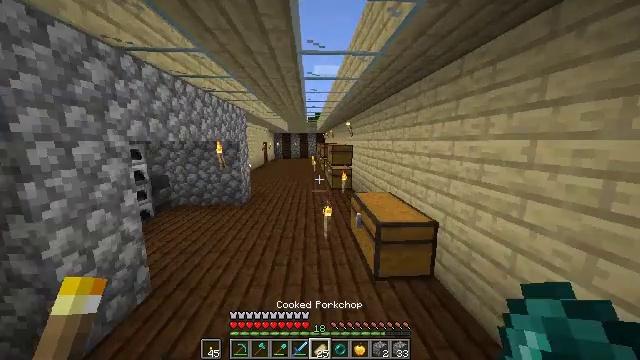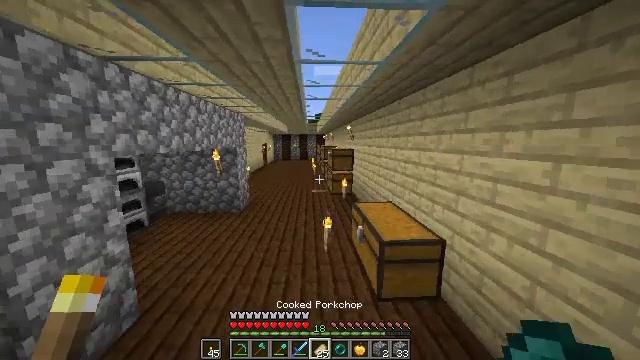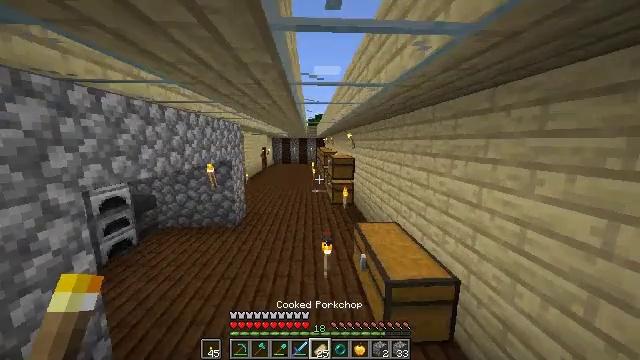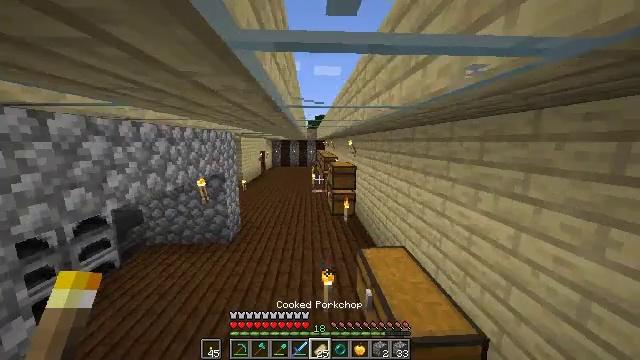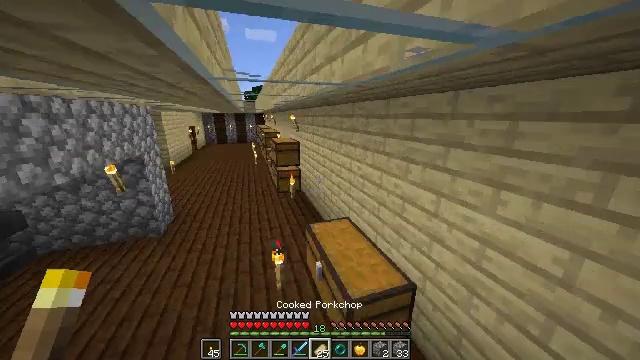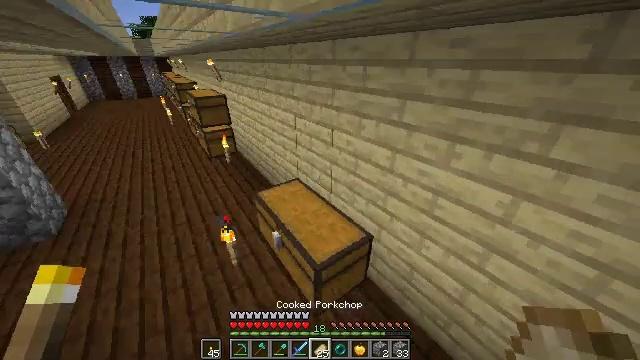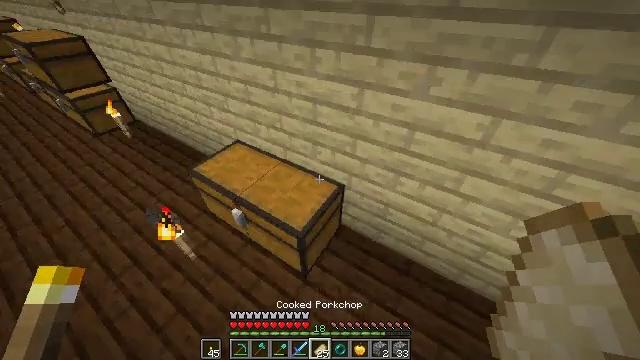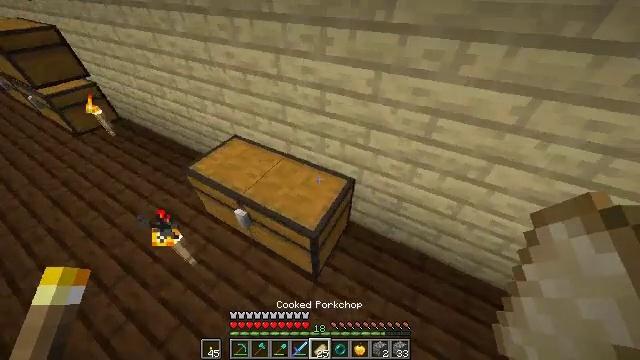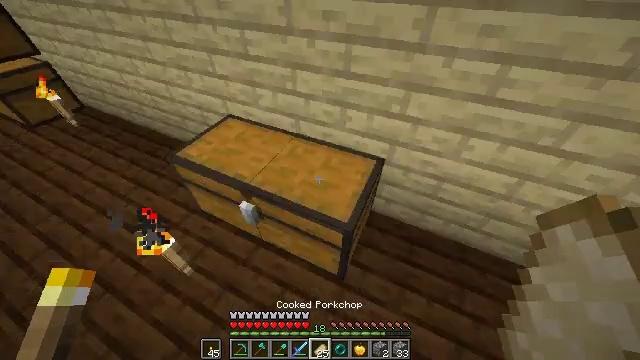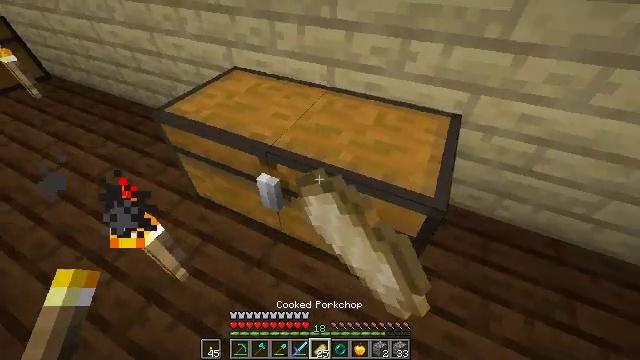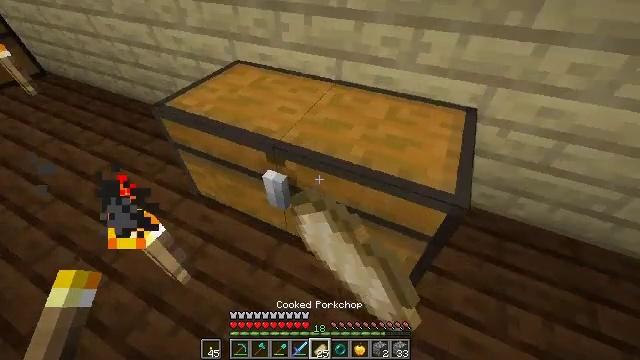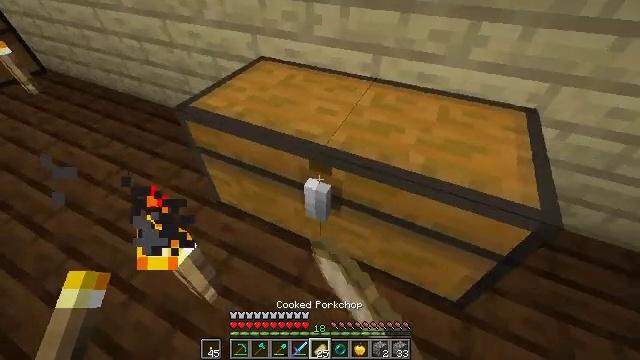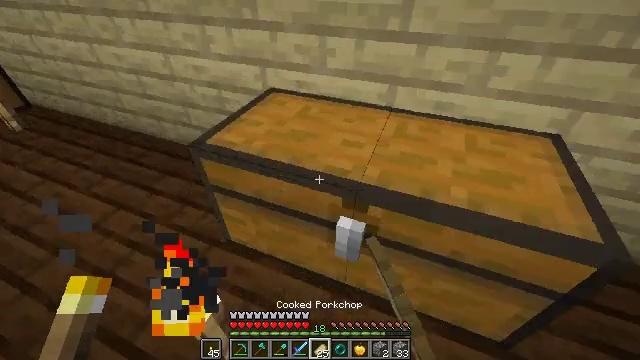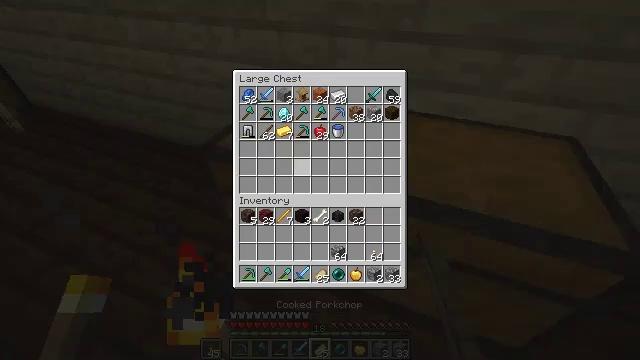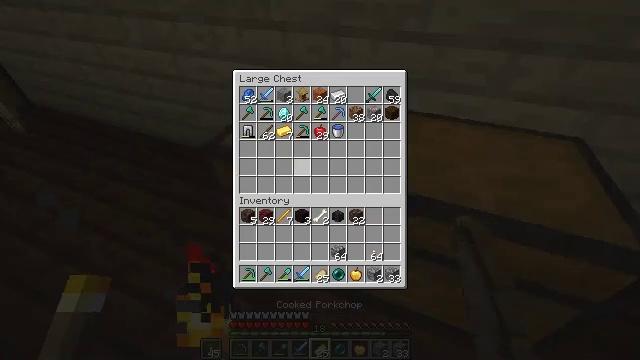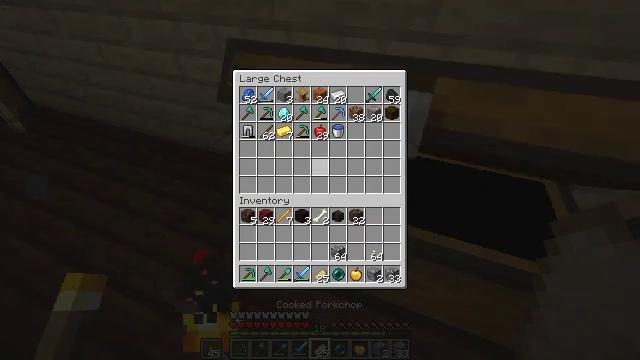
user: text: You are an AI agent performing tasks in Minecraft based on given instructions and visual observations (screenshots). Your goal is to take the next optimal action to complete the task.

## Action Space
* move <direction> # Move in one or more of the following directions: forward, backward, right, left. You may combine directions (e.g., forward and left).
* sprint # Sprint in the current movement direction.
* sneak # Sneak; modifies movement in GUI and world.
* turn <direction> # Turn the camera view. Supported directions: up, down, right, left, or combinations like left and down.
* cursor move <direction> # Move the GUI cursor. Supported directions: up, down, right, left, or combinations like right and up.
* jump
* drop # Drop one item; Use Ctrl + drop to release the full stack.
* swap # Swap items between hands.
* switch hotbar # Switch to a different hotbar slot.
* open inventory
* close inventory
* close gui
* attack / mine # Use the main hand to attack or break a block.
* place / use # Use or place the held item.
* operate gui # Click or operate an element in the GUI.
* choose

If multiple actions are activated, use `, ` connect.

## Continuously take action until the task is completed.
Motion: motion action
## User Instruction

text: Convert one blaze rod into blaze powder.
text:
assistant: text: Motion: move forward, sprint, jump
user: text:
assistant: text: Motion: move forward, sprint, jump
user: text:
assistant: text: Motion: move forward, sprint, jump
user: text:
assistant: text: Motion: move forward and move left, sprint, turn right and down, jump
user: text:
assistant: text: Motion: move forward and move left, sprint, turn right and down
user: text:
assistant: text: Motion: move forward and move left, sprint, turn right and down
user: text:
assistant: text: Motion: turn right and down
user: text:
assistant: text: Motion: turn right and down, use / place
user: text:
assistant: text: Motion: use / place
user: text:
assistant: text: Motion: use / place
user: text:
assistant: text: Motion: no_op
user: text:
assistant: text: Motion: turn right and up
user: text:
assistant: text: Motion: cursor move left and up
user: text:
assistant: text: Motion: no_op
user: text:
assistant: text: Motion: cursor move right
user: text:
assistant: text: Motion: no_op
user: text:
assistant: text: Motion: no_op
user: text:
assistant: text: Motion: no_op
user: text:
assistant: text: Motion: no_op
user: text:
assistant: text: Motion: no_op
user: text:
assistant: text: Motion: no_op
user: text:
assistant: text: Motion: no_op
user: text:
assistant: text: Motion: cursor move right
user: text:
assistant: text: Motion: cursor move right and down
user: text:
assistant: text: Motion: cursor move right and down
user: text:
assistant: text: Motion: cursor move down
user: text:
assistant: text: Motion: cursor move down
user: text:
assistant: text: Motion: cursor move down
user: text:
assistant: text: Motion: no_op
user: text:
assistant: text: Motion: no_op